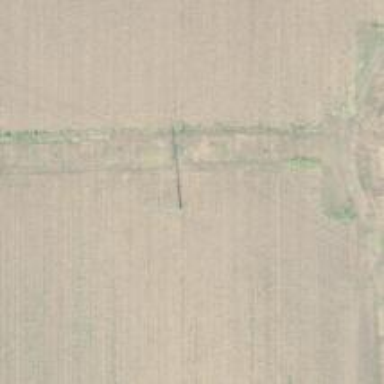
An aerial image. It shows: Power pole.